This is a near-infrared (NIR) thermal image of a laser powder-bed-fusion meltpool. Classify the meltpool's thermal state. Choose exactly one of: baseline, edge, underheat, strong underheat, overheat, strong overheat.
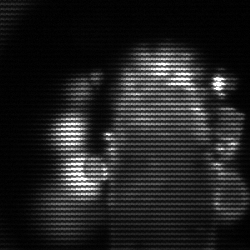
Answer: strong underheat